Field crop: maize
Growth stage: 2
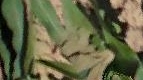
Species: maize